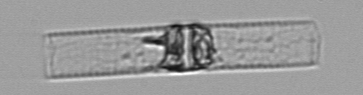
Label: Dactyliosolen_blavyanus